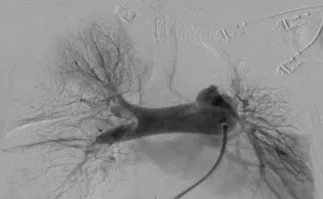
Preoperative and postoperative results of patient's catheterization laboratory interventional surgery. Arrow pulmonary angiography after interventional treatment.
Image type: radiology (x_ray)